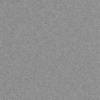
Label: dusty